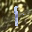
Label: 1